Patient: sex F, age 48
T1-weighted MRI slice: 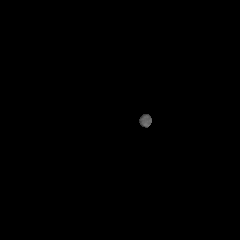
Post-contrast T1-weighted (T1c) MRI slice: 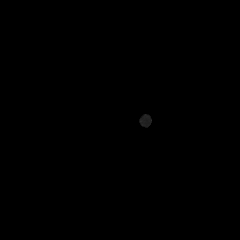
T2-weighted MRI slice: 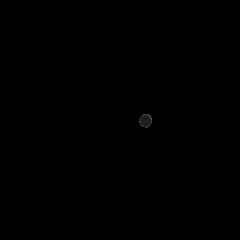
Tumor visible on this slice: no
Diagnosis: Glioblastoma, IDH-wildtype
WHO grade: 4